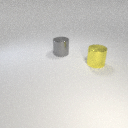
large yellow metal cylinder in front of large gray metal cylinder